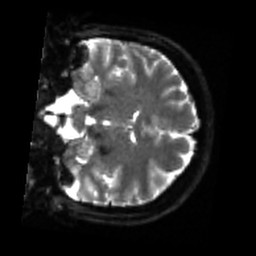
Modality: sbref
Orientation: coronal
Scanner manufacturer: siemens
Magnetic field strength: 3 T
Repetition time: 4 s
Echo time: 0.0594 s